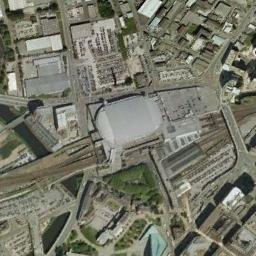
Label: railway_station